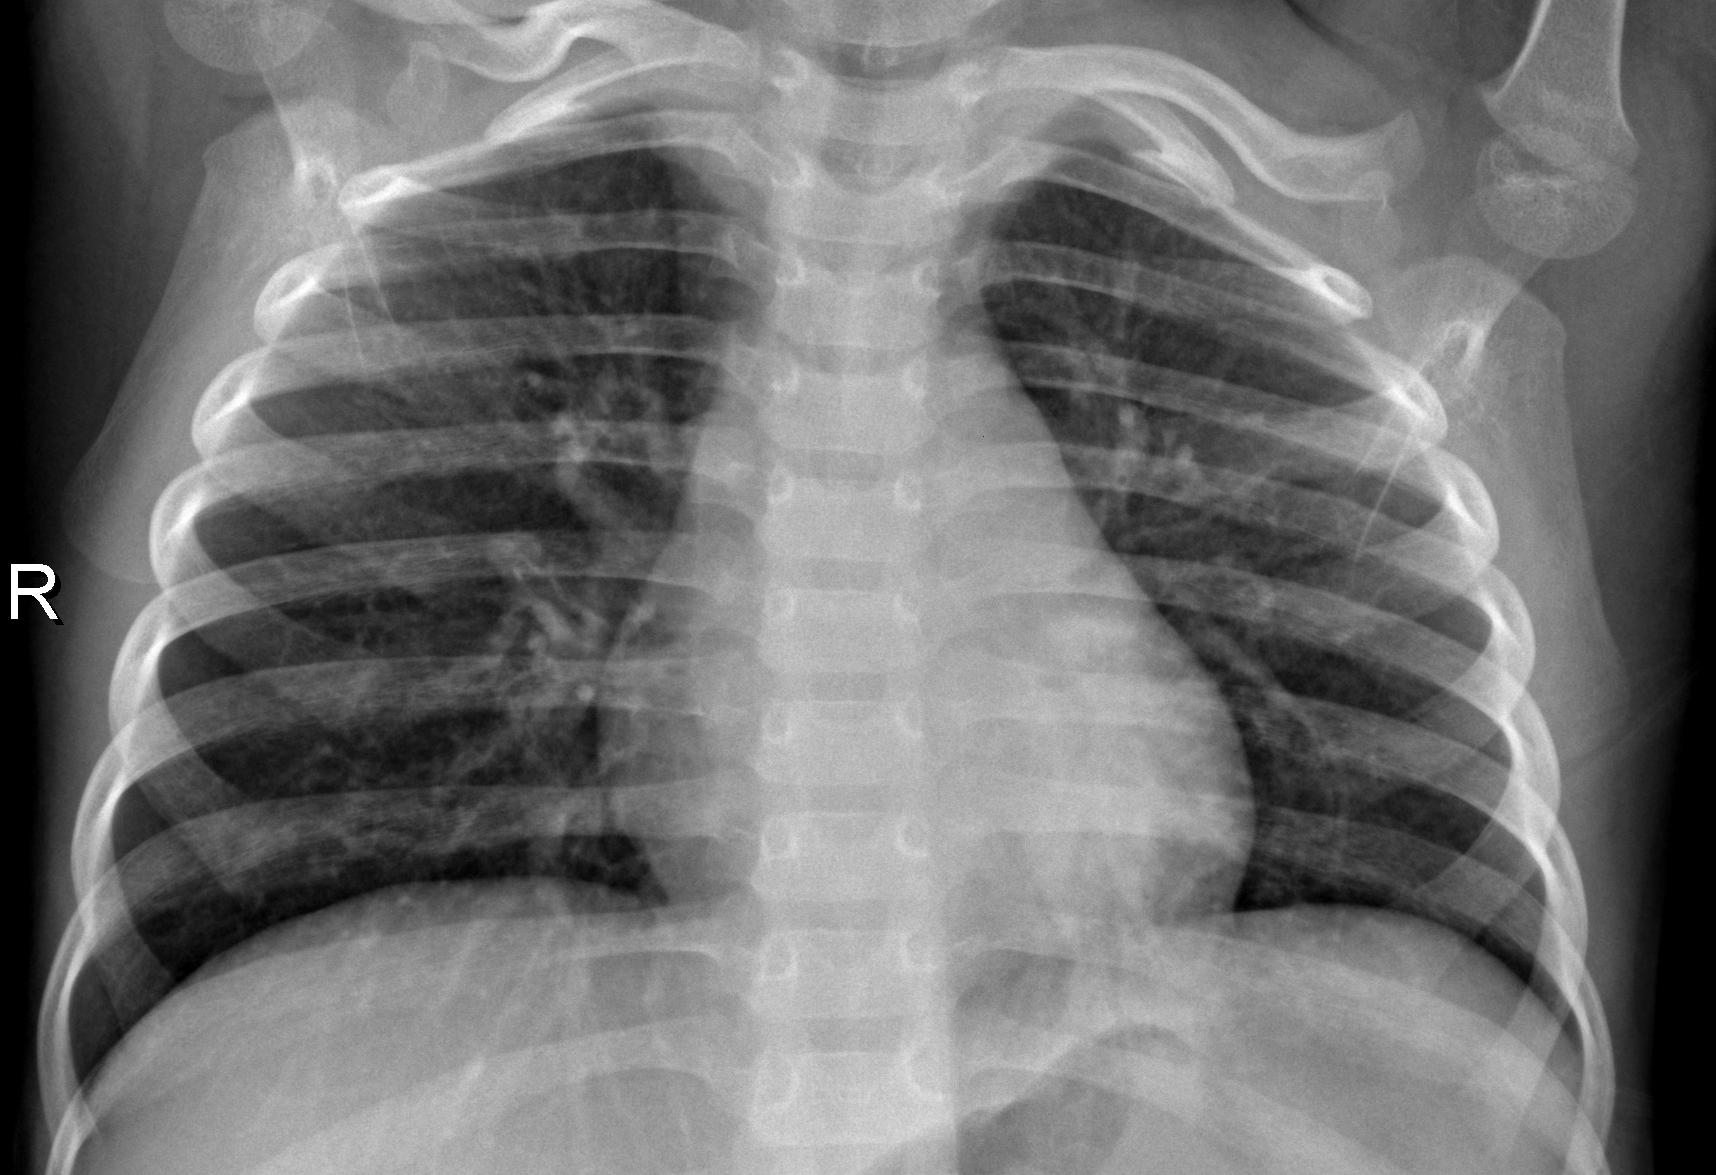
Diagnosis: PNEUMONIA